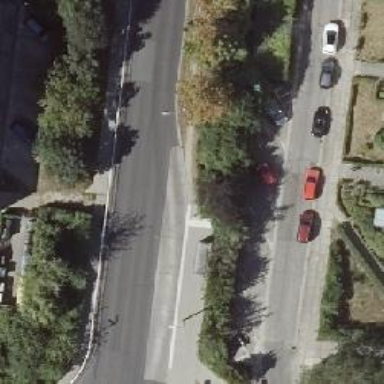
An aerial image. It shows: Public transport stop position.